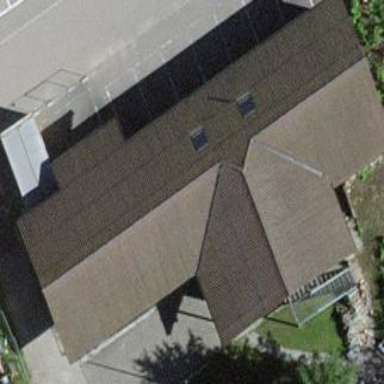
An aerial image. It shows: Scout hut building.